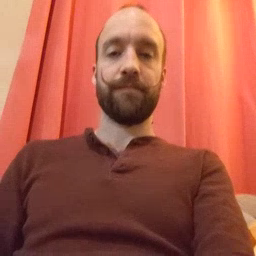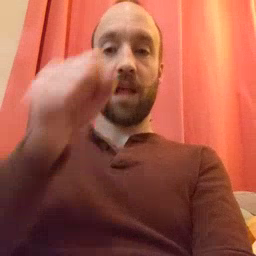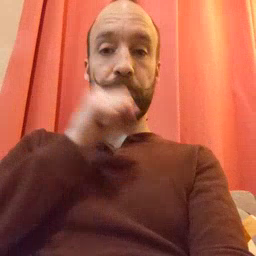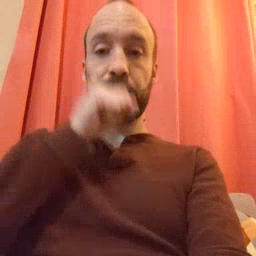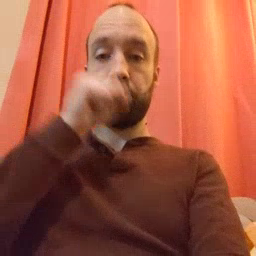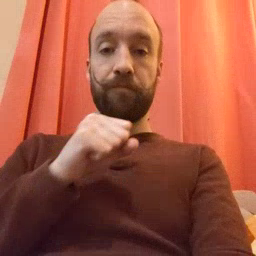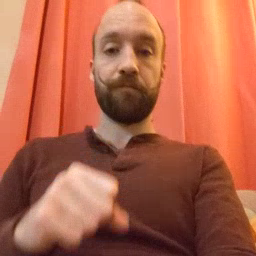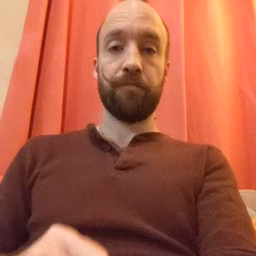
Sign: icecream